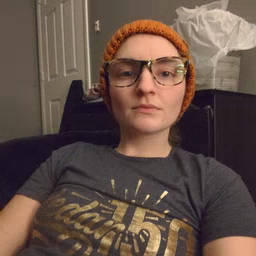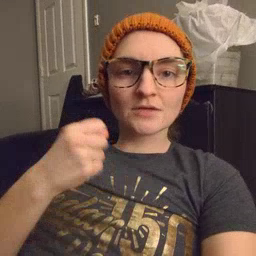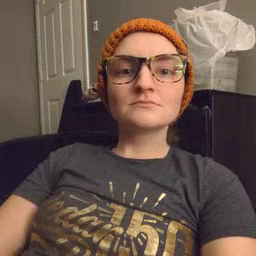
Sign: fast